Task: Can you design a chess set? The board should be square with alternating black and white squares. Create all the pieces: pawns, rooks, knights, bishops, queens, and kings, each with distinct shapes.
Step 118:
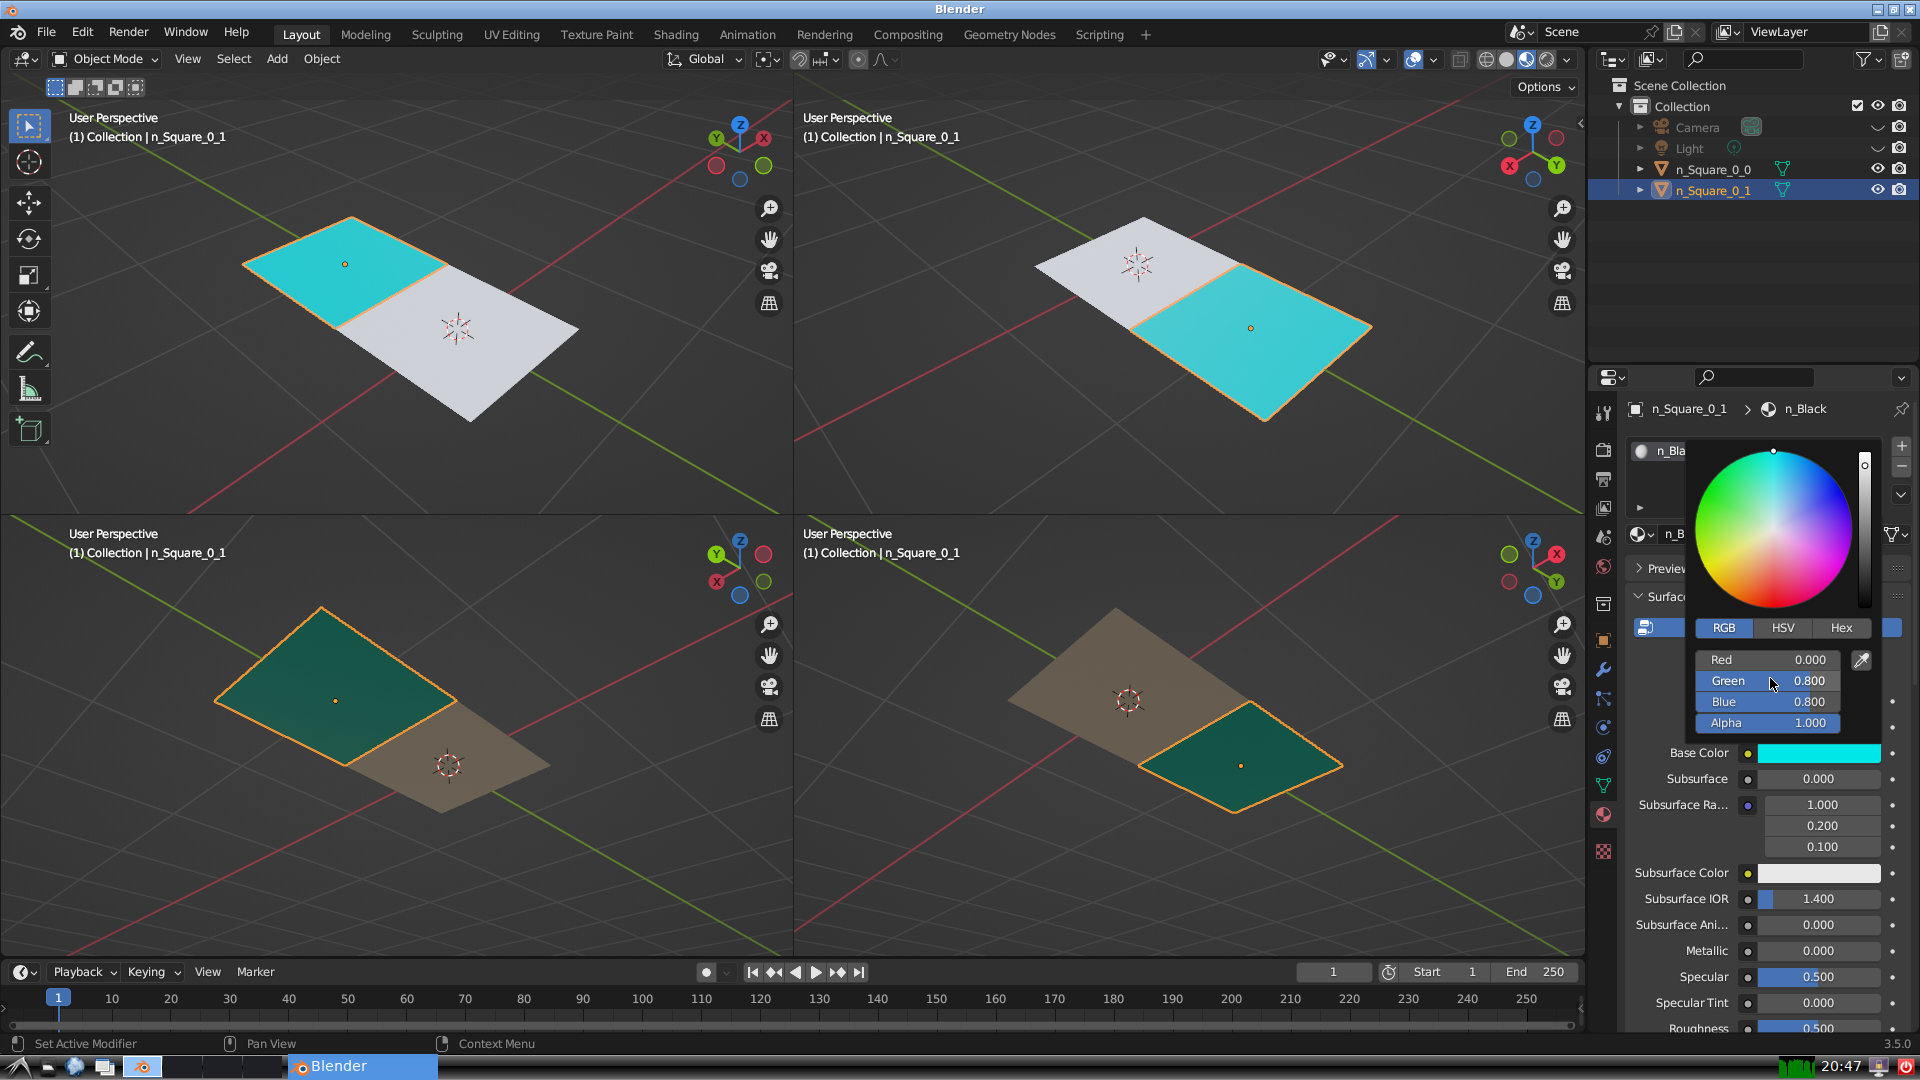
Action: click: no